Field crop: maize
Growth stage: 2
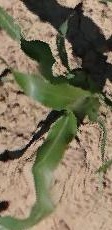
Species: maize